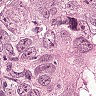
Metastatic tissue present: yes